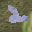
Label: 2